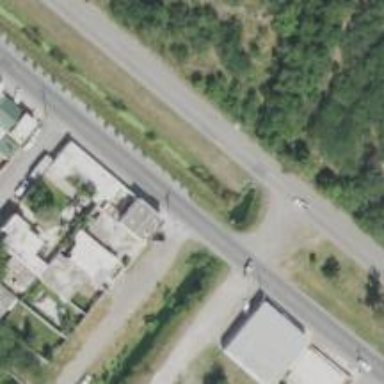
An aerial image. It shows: Secondary road with bridge.